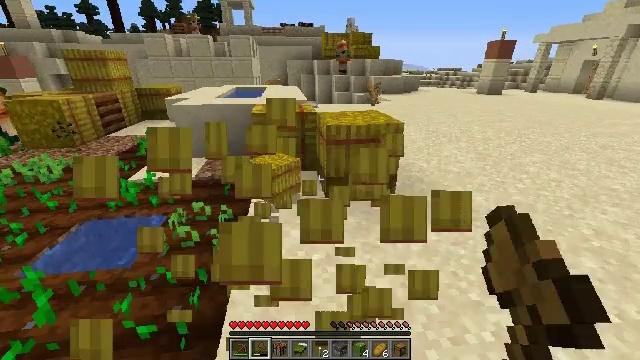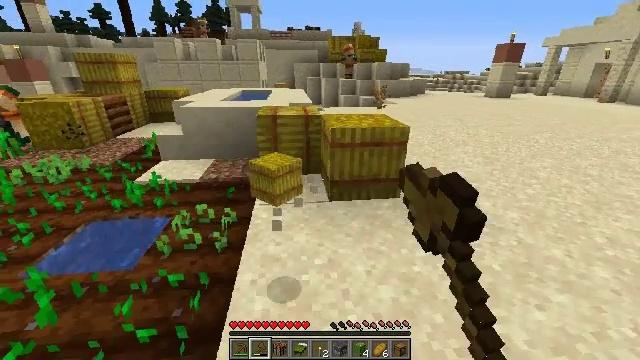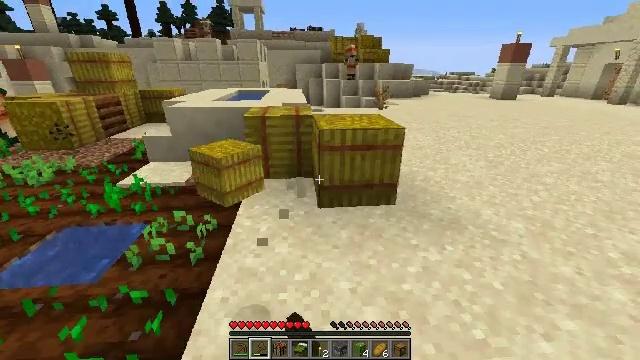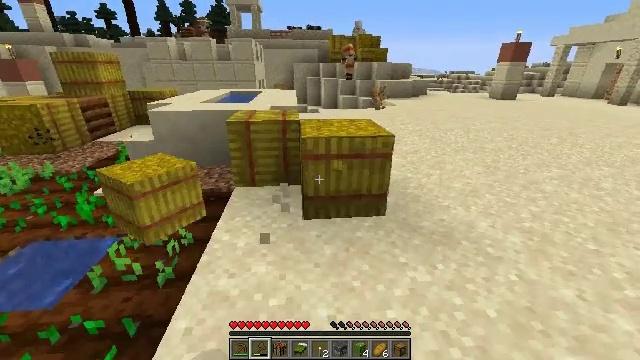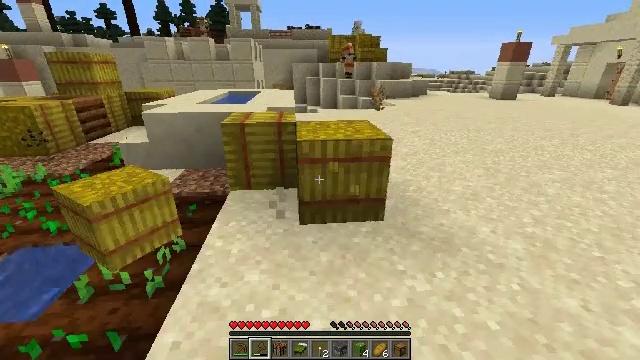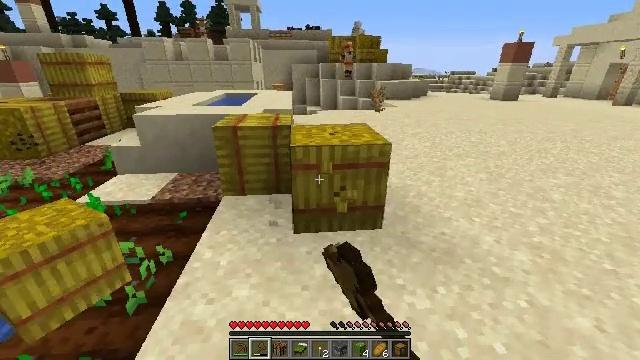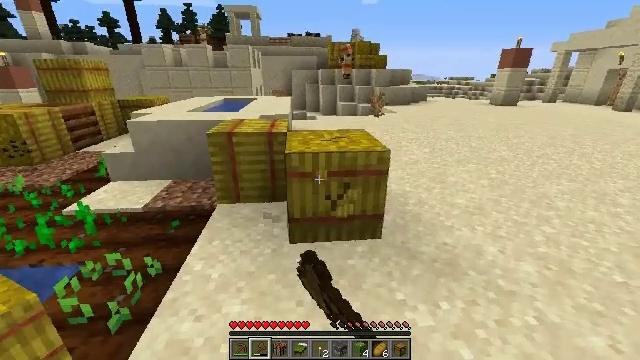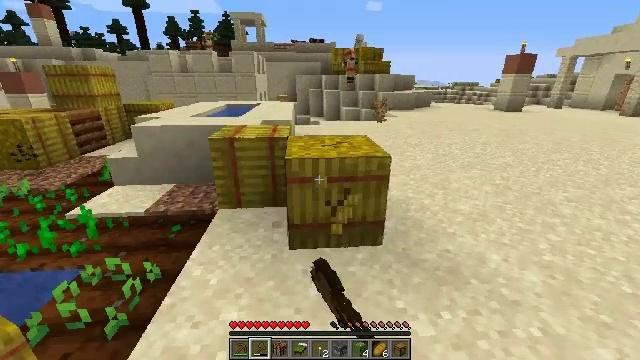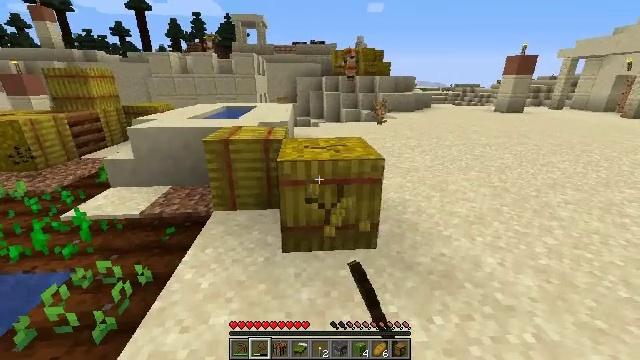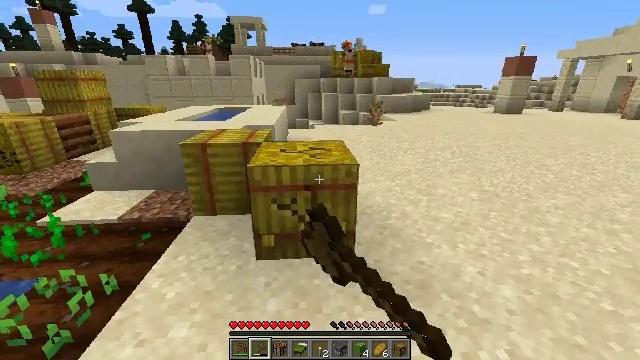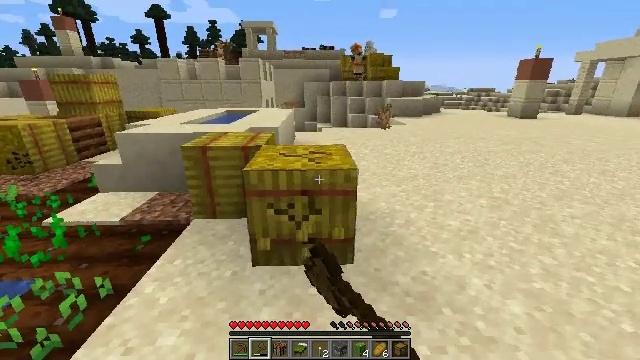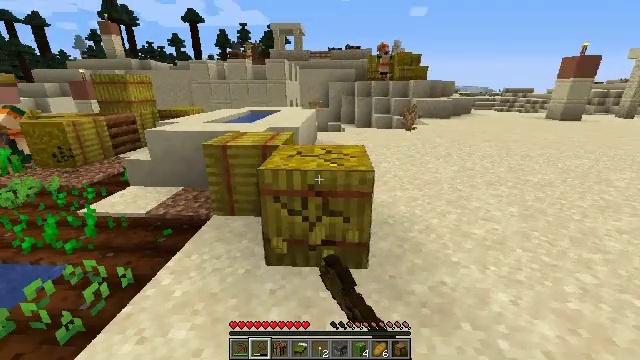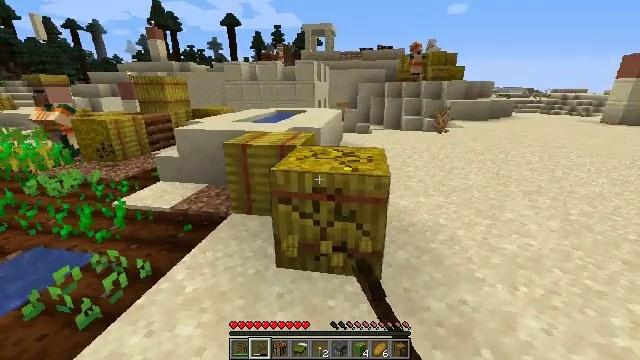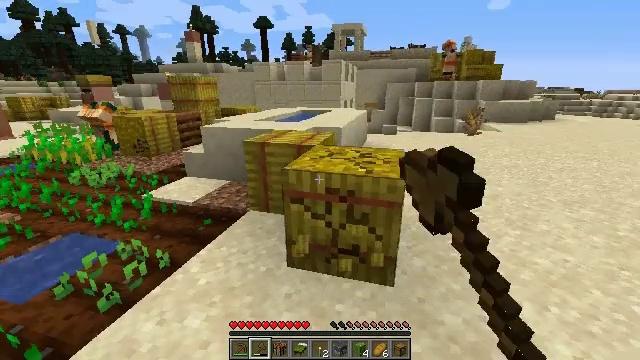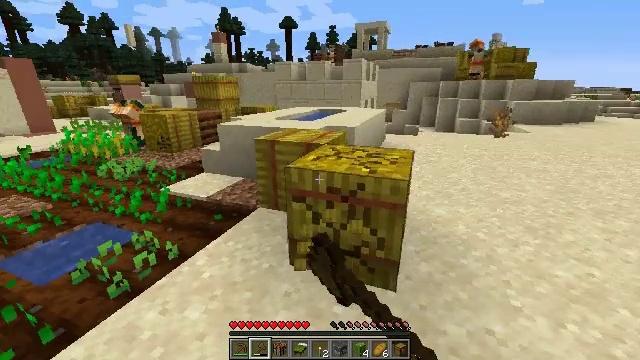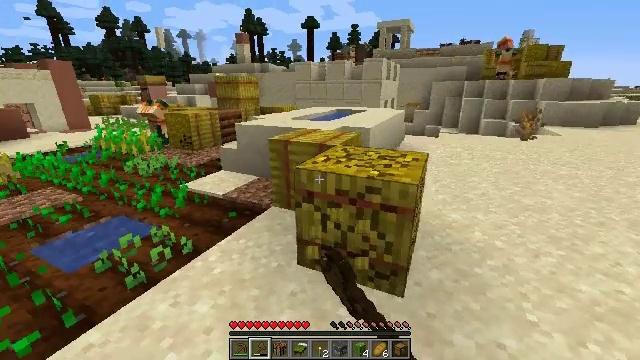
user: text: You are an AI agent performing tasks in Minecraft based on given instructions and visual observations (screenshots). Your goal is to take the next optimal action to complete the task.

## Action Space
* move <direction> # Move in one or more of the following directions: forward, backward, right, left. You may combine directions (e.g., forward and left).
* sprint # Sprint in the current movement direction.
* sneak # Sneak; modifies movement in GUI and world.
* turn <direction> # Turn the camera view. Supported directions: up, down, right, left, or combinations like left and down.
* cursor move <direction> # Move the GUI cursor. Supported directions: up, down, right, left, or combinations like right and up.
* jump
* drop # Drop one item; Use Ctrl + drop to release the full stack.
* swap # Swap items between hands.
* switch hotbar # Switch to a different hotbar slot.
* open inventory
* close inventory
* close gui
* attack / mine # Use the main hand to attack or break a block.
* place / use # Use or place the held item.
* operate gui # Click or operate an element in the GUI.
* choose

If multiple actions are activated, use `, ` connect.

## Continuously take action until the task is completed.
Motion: motion action
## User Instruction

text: Collect a hay block for crafting.
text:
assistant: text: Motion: move forward and move right, turn left, attack / mine
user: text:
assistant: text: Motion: move forward and move right, attack / mine
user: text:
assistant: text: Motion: move forward and move right, attack / mine
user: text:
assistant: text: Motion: move forward, attack / mine
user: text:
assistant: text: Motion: attack / mine
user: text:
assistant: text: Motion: turn up, attack / mine
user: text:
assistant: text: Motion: move right, turn up, attack / mine
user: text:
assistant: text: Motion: move right, attack / mine
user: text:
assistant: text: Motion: move forward and move right, attack / mine
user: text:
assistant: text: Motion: move forward and move right, turn left, attack / mine
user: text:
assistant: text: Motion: move forward and move right, turn left, attack / mine
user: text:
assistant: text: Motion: turn left, attack / mine
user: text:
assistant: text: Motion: turn left, attack / mine
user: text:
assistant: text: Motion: move right, turn left, attack / mine
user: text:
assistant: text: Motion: move right, turn left, attack / mine
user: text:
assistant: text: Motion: move right, turn left, attack / mine
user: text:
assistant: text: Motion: move right, turn left, attack / mine
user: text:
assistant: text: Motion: attack / mine
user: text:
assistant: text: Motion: attack / mine
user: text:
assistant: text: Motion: attack / mine
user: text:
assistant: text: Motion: attack / mine
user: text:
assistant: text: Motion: attack / mine
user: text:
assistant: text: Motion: attack / mine
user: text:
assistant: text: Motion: attack / mine
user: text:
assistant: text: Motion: attack / mine
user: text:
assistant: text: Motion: attack / mine
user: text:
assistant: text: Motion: turn left, attack / mine
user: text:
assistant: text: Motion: attack / mine
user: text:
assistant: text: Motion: attack / mine
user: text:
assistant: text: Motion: attack / mine